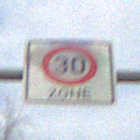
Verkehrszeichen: BeginnZone30
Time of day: MorningAfternoon
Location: Outdoor (Nature)
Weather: PartlyCloudy
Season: Autumn
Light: Natural